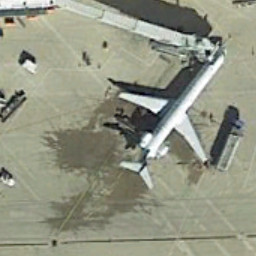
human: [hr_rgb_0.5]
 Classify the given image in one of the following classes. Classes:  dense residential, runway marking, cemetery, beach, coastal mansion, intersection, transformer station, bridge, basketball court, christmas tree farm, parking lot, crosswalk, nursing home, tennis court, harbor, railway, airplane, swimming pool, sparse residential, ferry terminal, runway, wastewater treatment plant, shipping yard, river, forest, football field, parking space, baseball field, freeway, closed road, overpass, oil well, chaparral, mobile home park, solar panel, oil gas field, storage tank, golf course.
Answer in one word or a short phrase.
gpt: airplane